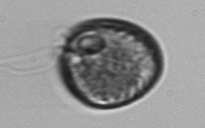
Label: Prorocentrum